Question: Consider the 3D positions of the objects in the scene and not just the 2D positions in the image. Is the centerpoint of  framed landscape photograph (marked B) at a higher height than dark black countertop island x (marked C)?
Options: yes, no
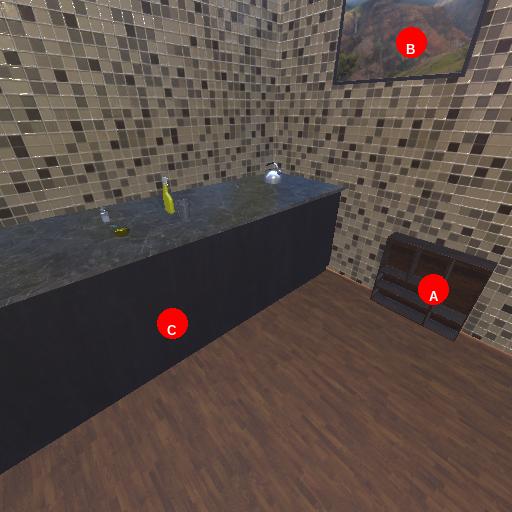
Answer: yes